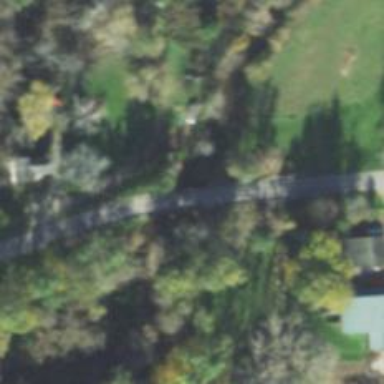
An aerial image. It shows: Residential road with bridge.